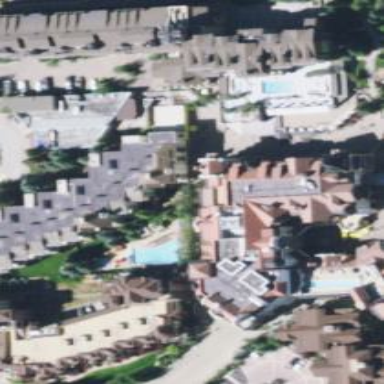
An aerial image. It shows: Apartment used for tourism.